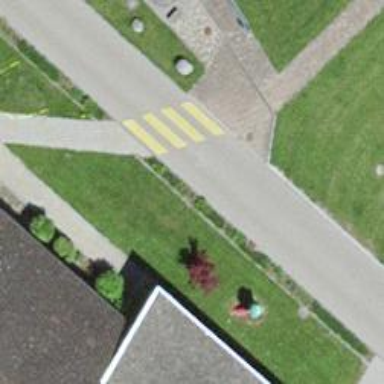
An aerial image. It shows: Uncontrolled zebra crossing on the road.